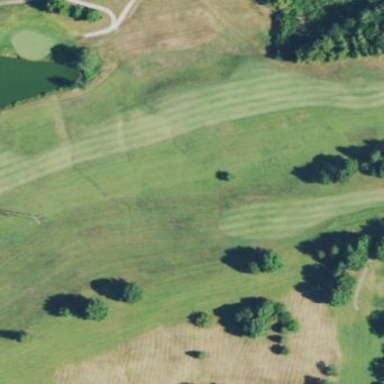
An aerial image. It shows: Golf fairway surrounded by grass.